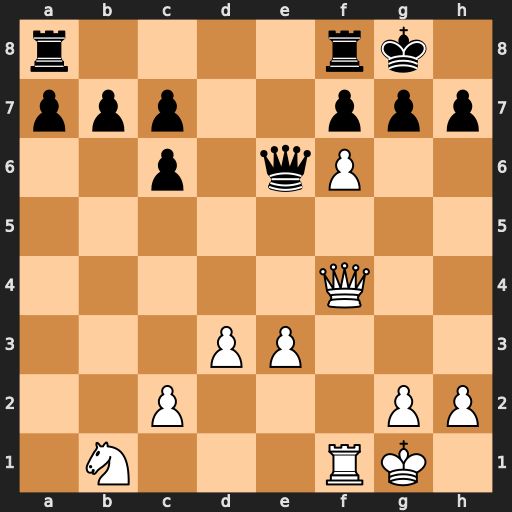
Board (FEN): r4rk1/ppp2ppp/2p1qP2/8/5Q2/3PP3/2P3PP/1N3RK1
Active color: w
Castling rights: -
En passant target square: -
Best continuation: Qg5 Qxf6 Rxf6